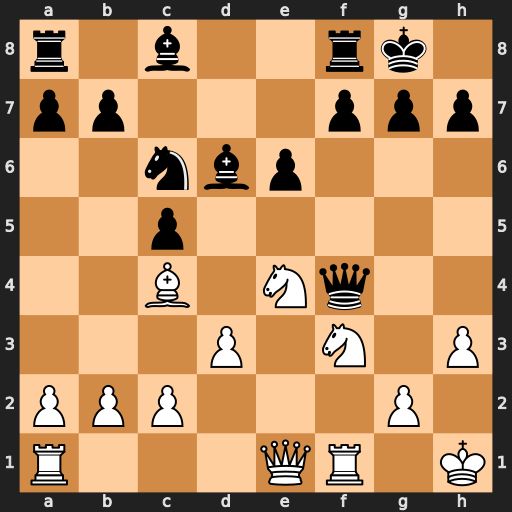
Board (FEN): r1b2rk1/pp3ppp/2nbp3/2p5/2B1Nq2/3P1N1P/PPP3P1/R3QR1K
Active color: w
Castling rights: -
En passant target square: -
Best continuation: g3 Qh6 Nxd6